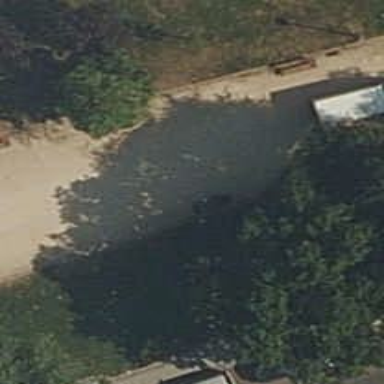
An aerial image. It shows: Bench.